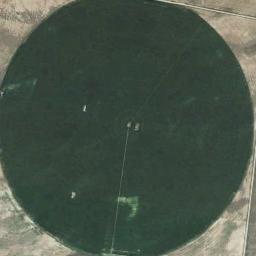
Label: circular_farmland